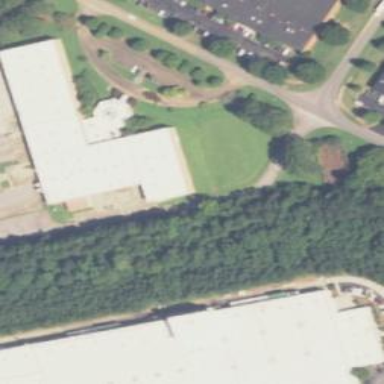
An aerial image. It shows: Warehouse.